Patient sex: M
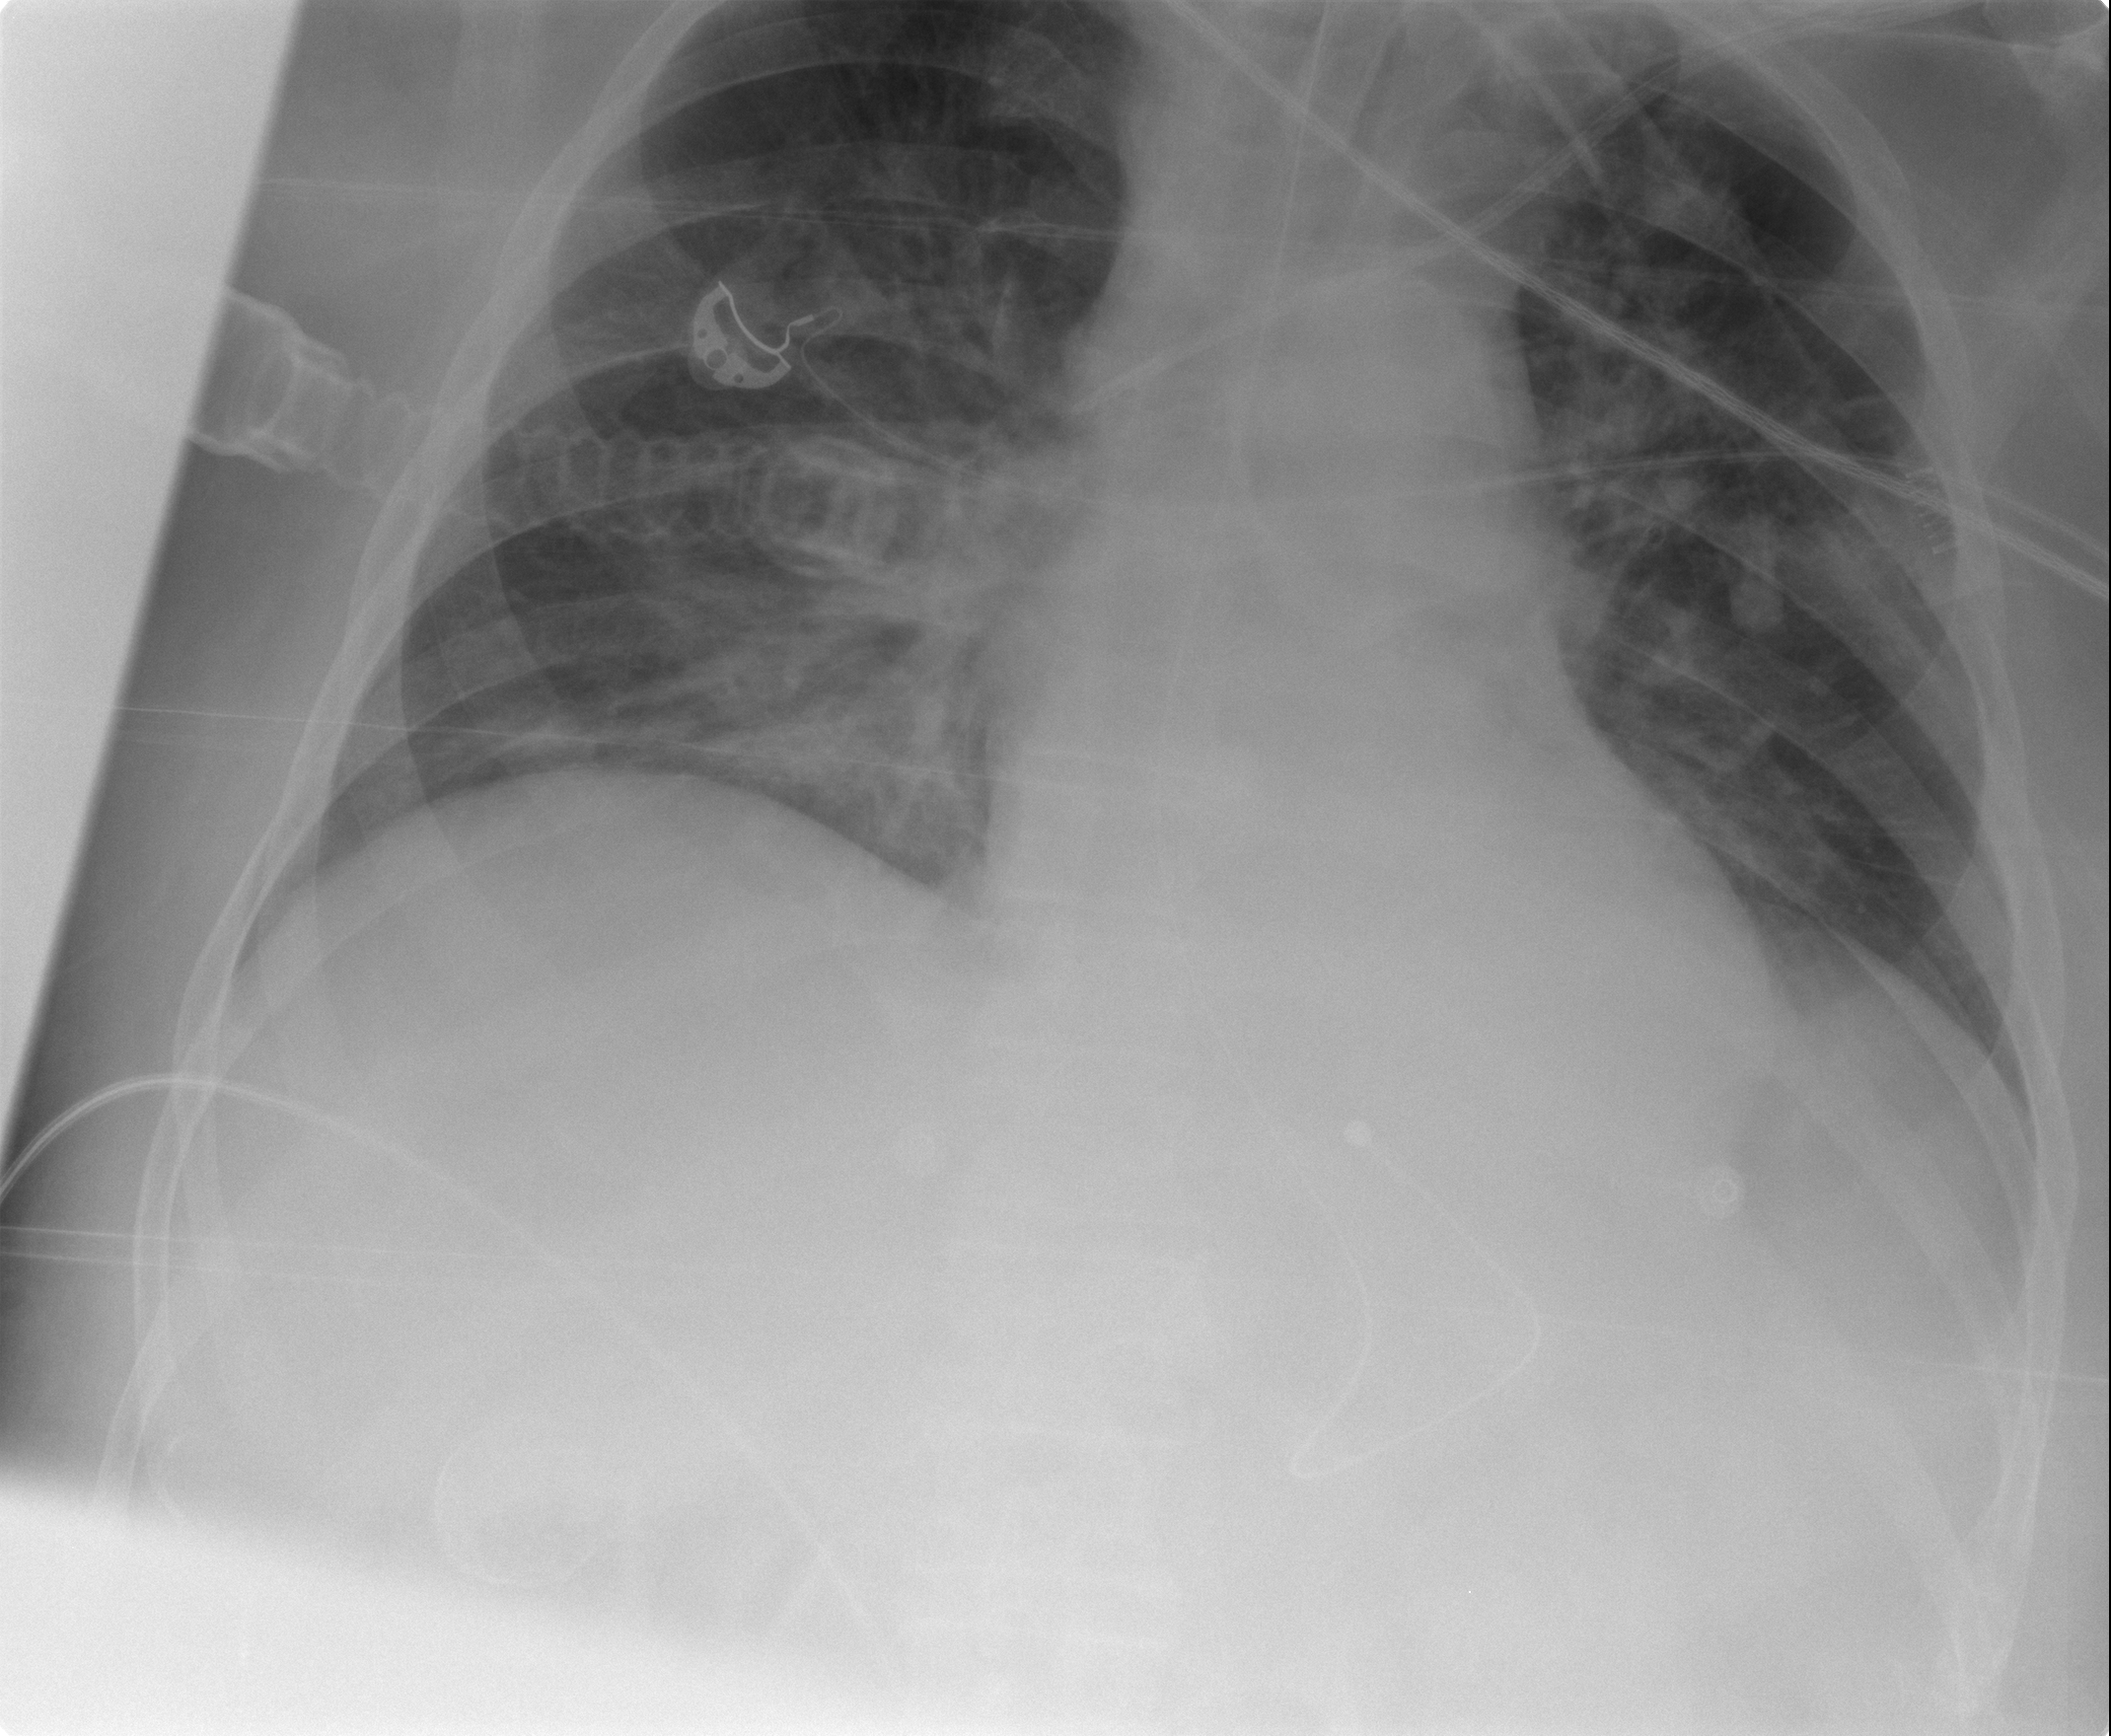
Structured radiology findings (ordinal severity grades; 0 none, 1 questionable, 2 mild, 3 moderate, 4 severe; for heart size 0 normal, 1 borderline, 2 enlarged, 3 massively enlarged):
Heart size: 0
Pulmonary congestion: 2
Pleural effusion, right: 0
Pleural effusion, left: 1
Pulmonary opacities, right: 2
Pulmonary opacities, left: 2
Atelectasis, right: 2
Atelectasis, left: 2